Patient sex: M
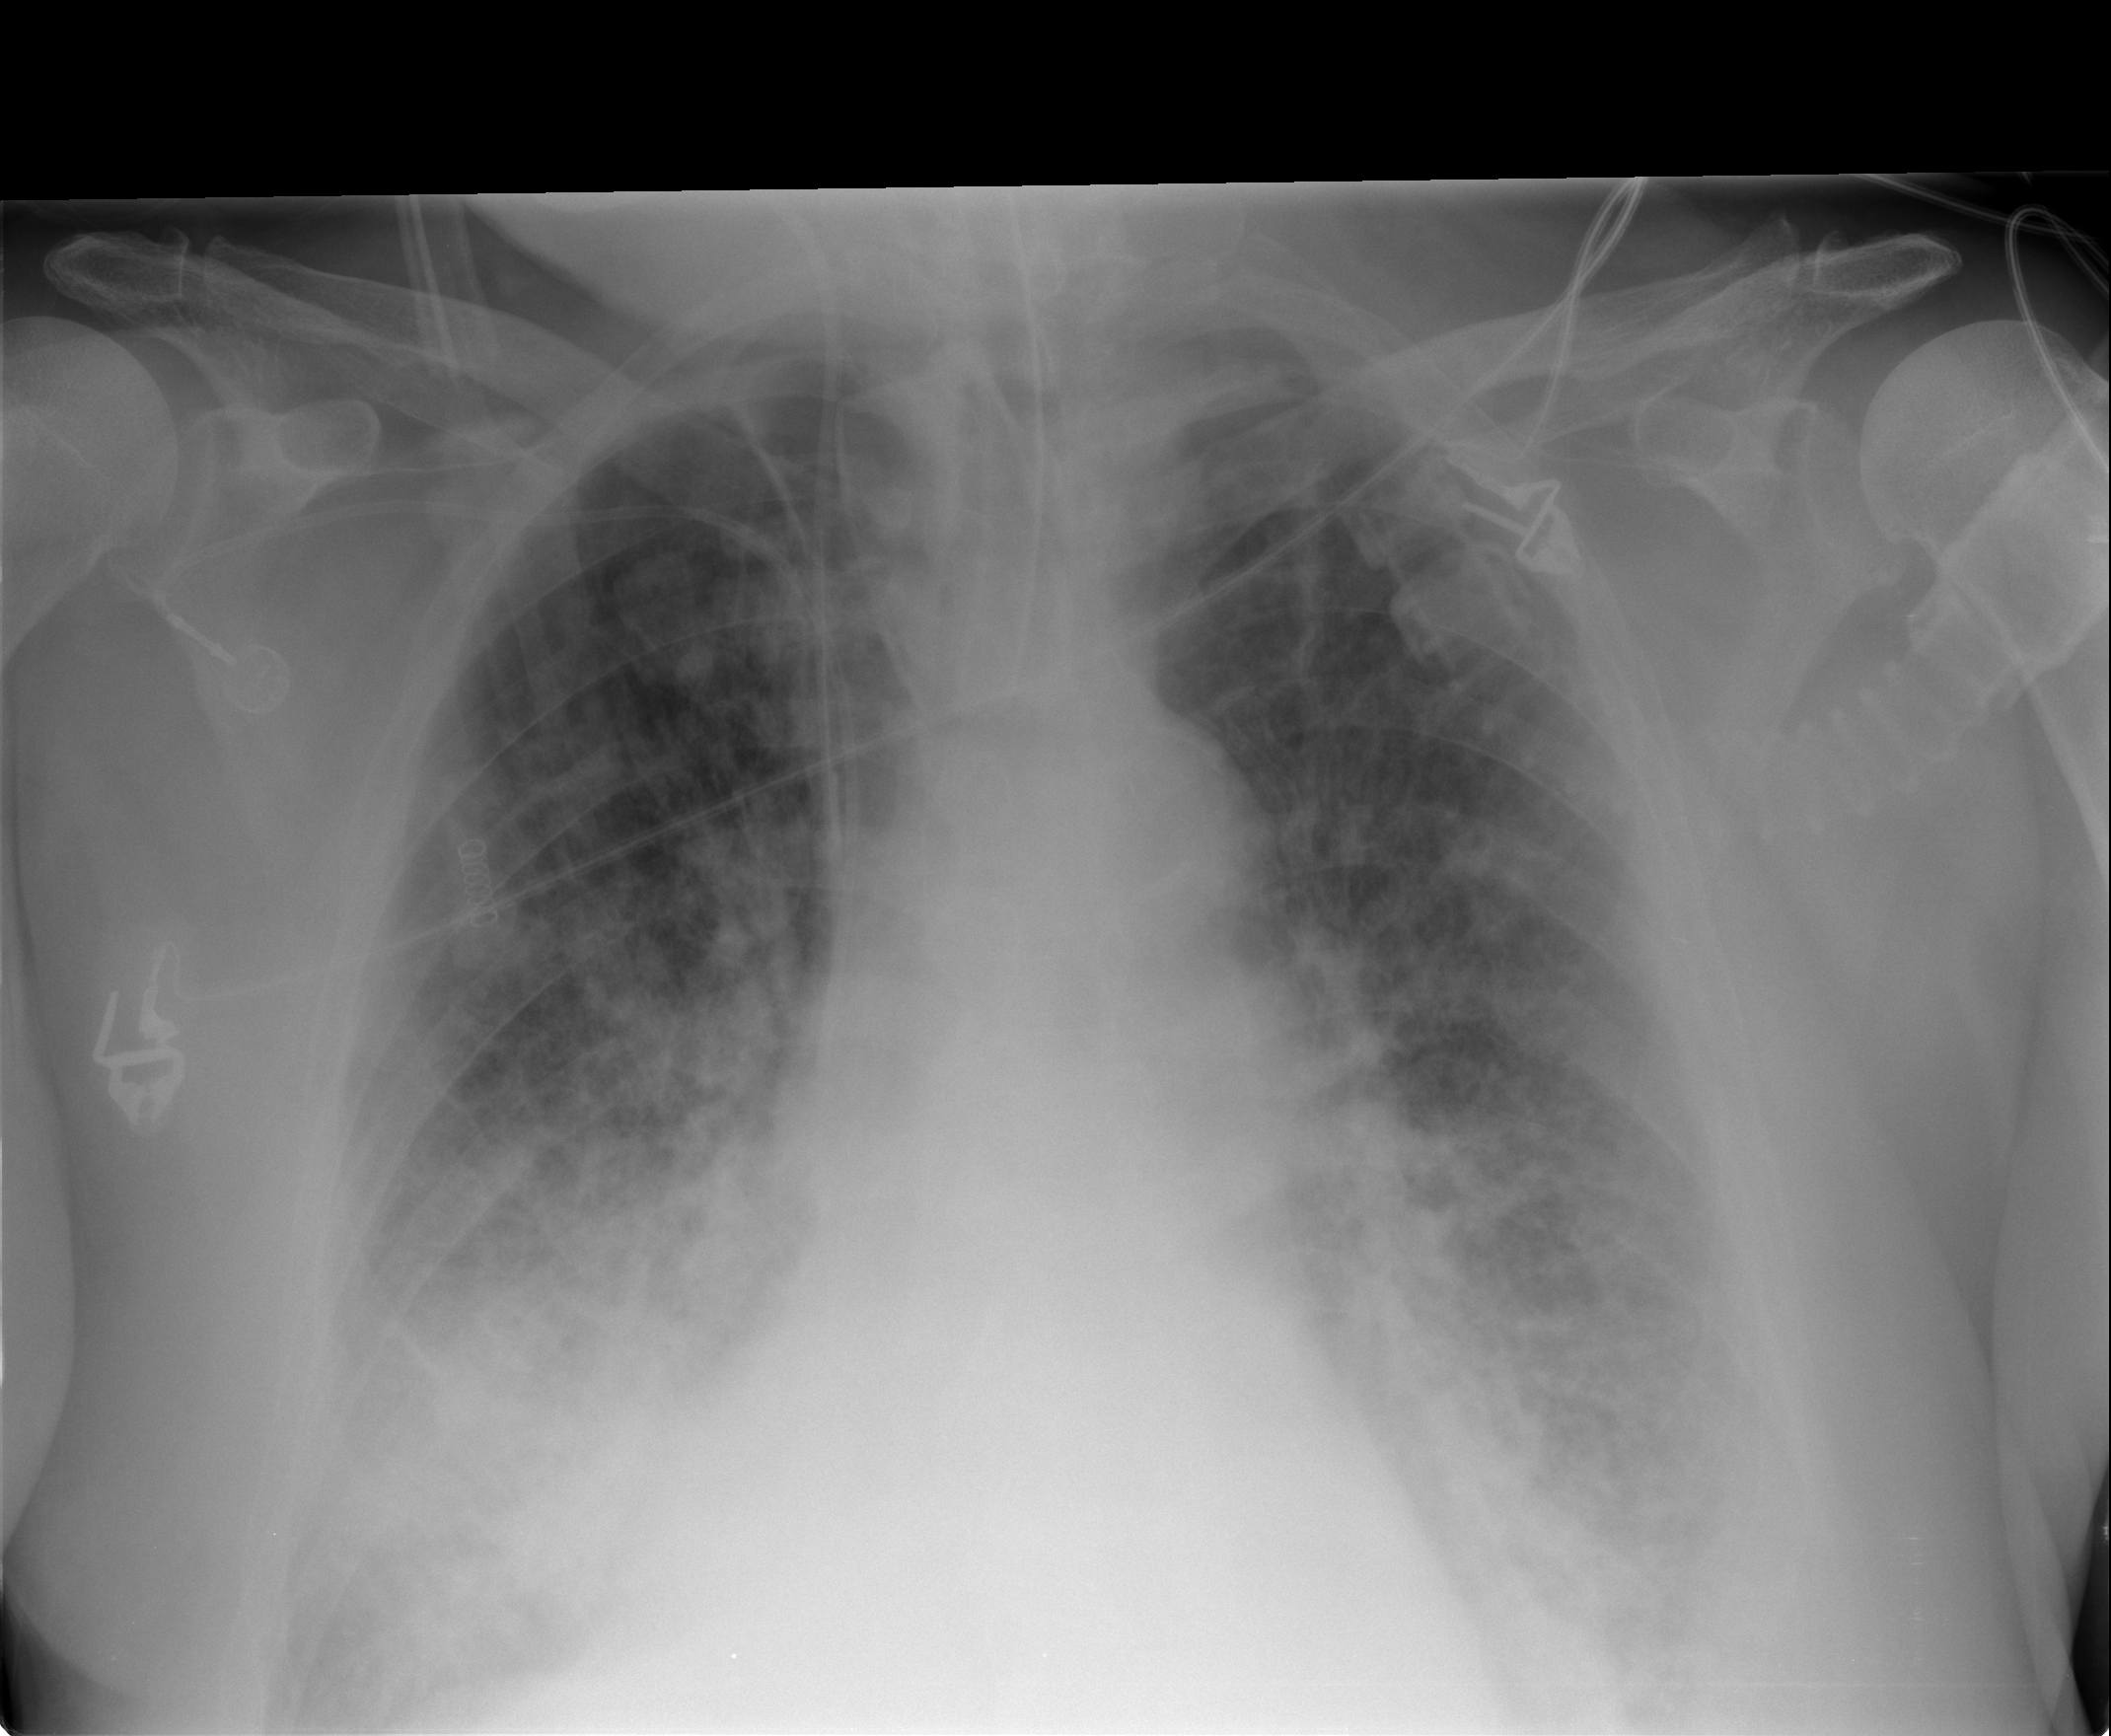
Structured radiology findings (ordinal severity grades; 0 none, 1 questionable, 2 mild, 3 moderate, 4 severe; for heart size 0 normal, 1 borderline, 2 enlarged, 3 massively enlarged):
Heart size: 2
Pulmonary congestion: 2
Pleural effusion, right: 2
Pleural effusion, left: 2
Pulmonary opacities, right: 3
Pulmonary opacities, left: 3
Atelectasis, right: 3
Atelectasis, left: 3